Question: I'm attempting to use ant to build my jar with all its dependencies but keep getting the 'Error: Could not find or load main class main.SteamduckBot' when I attempt to run the jar with the 'java -jar ircbot.jar' command.
This is my build.xml :
'''
<?xml version="1.0" encoding="UTF-8"?>
<project name="ircbot" default="jar">
<!-- Name of the output .jar file -->
<property name="jar.name" value="ircbot.jar" />
<!-- Base directory for distribution target -->
<property name="deploy.home" value="." />
<!-- Base directory for compilation targets -->
<property name="build.home" value="." />
<!-- Main class -->
<property name="main.class" value="main.SteamduckBot" />
<!-- The base directory for all libraries (jar) files -->
<property name="lib.home" value="lib" />
<target name="jar" description="Create jar and MANIFEST.MF">
<pathconvert property="libs.project" pathsep=" ">
<mapper>
<chainedmapper>
<!-- remove absolute path -->
<flattenmapper />
<!-- add lib/ prefix -->
<globmapper from="*" to="lib/*" />
</chainedmapper>
</mapper>
<path>
<!-- lib.home contains all jar files,
in several subdirectories -->
<fileset dir="${lib.home}">
<include name="**/*.jar" />
</fileset>
</path>
</pathconvert>
<!-- create the jar -->
<jar jarfile="${deploy.home}/${jar.name}" basedir="${build.home}">
<manifest>
<attribute name="Built-By" value="${user.name}" />
<attribute name="Main-Class" value="${main.class}" />
<!-- Finally, use the generated libs path -->
<attribute name="Class-Path" value="${libs.project}" />
</manifest>
</jar>
</target>
</project>
'''
Ant builds just fine but obviously I must be doing something wrong - Where is my error?
This is the structure of my project:

And here is the contents of the resulting jar : This is the contents of the jar : <URL>
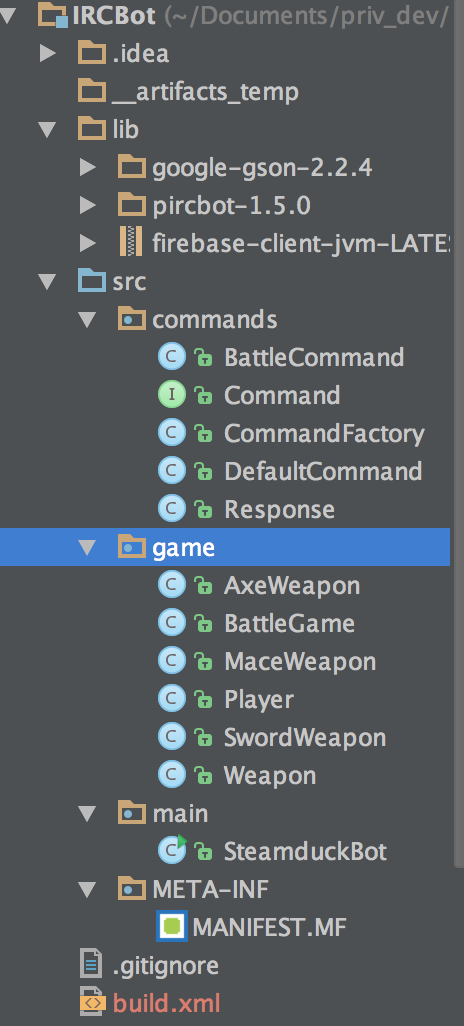
Answer: I don't see in your build file where you compile your Java files to .class files and where you include these .class files inside the jar. It seems like you're storing the sources files inside the jar, and not the class files.
Check the contents of the jar.